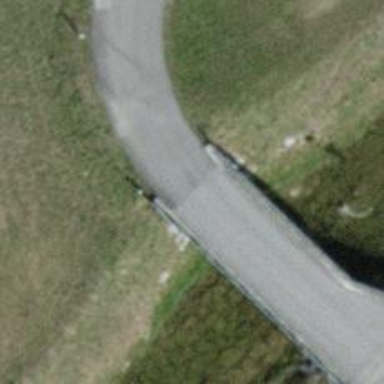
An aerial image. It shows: Unpaved unclassified road crossing paved bridge.